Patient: sex F, age 69
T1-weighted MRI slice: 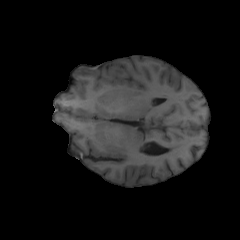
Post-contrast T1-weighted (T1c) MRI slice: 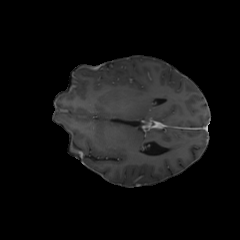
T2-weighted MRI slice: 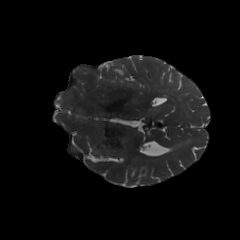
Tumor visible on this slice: yes
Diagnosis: Glioblastoma, IDH-wildtype
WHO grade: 4